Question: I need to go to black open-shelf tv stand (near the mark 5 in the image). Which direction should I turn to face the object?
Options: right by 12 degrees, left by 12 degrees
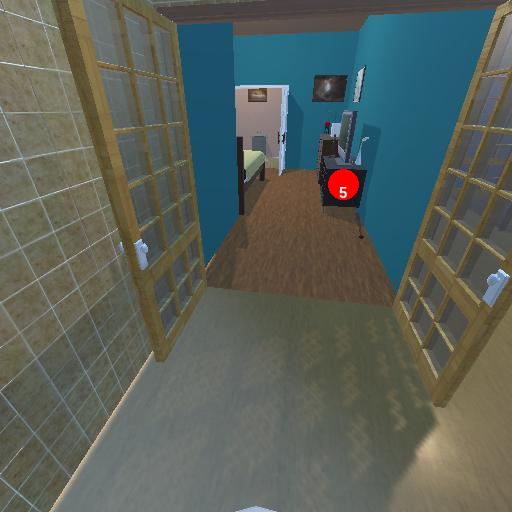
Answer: right by 12 degrees